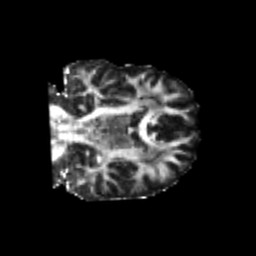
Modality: FA
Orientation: coronal
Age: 20
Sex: male
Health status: healthy
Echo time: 0.074 s